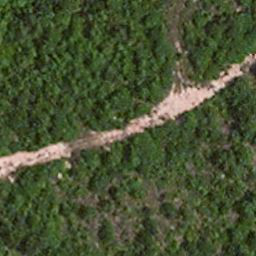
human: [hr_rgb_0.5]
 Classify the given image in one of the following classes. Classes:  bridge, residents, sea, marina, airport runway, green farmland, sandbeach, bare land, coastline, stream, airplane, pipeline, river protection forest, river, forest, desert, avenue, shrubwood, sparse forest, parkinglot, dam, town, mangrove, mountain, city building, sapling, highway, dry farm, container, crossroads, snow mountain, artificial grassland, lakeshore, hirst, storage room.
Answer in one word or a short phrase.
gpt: avenue